Chest X-ray. View position: PA
Patient age: 52
Patient sex: F
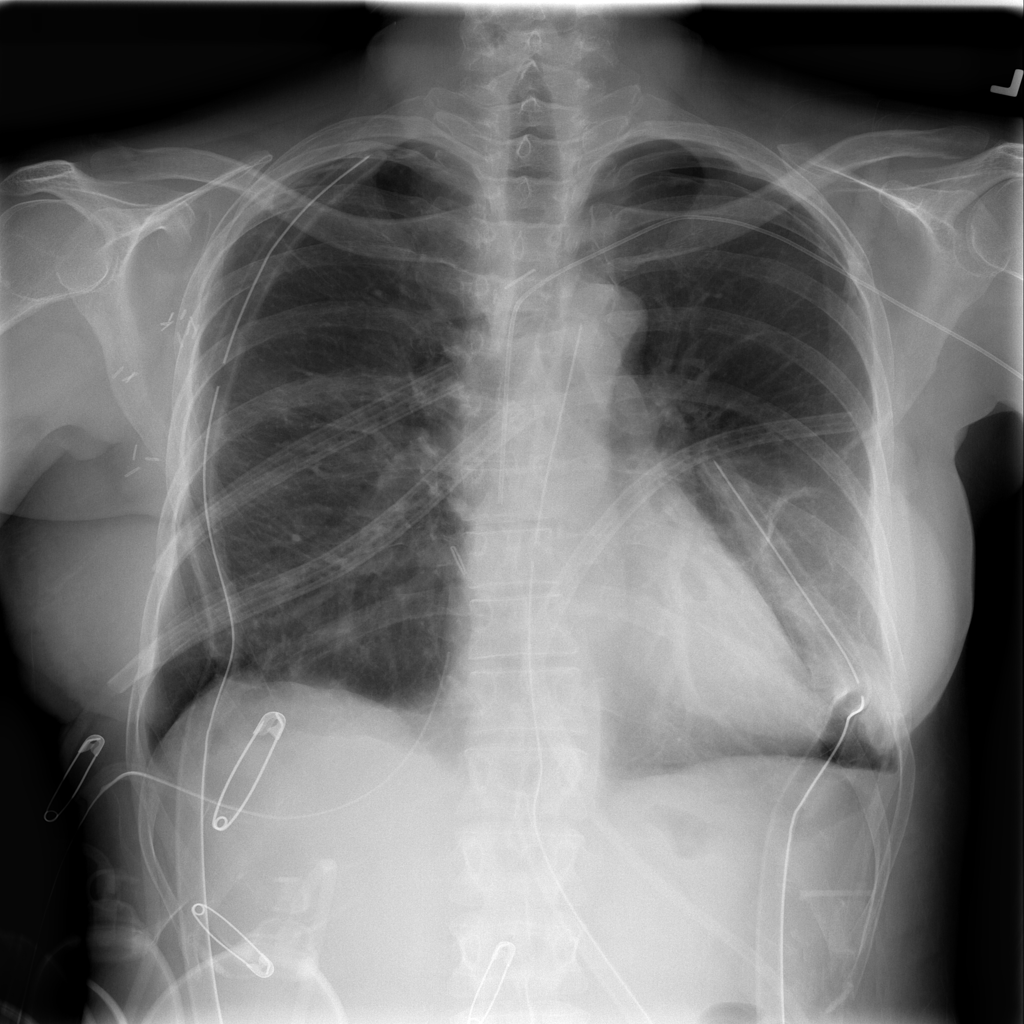
Finding: Pneumothorax